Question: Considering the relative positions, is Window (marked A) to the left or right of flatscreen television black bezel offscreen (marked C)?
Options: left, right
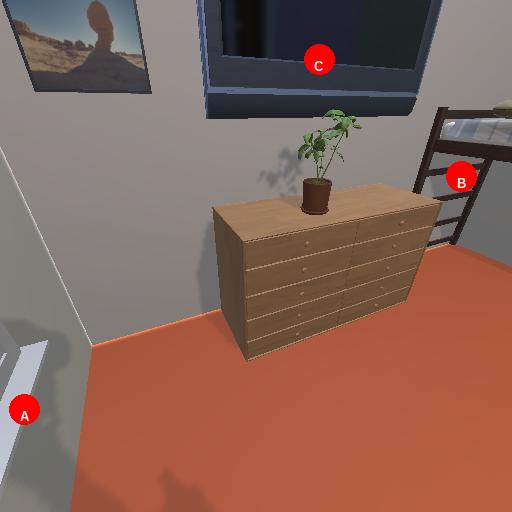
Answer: left